Question: I don't know why, but after some things that I've done, there appear too many intellisense suggestions in VS Code:

Does anyone know how to remove all the ones that come from core-js?
<URL>
also don't have any unusual extensions
<URL>
list of extensions that probably modify snippets: Easy Snippet(inu1255),Reactjs code snippets(charalampos karypidis)
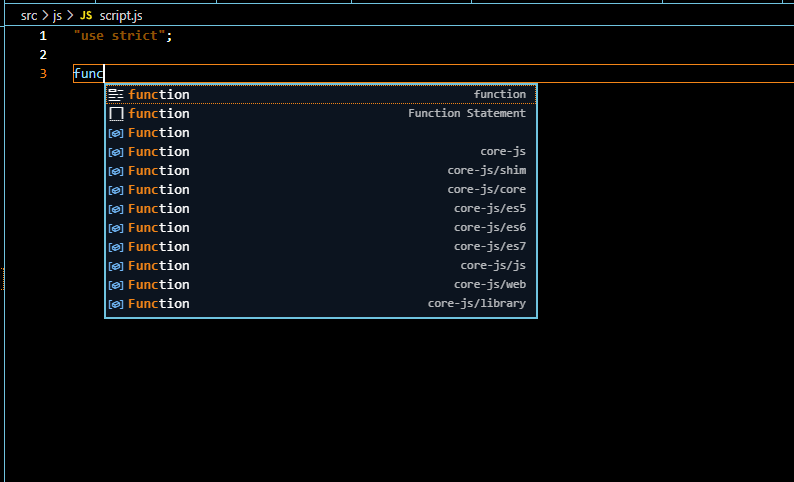
Answer: I'd look at disabling VS Code's automatic type acquisition feature for your workspace (or for your user). To disable for your workspace, edit your workspace's '.vscode/settings.json'. To disable for your user, edit your user settings.json (use the 'Preferences: Open User Settings (JSON)' command in the command palette).
The specific setting value is:
'''
"typescript.disableAutomaticTypeAcquisition": true,
'''
That setting's description says:
> Disables <URL>. Automatic type acquisition fetches '@types' packages from npm to improve IntelliSense for external libraries.
That link it links to says this:
> IntelliSense for JavaScript libraries and frameworks is powered by TypeScript type declaration (typings) files. Type declaration files are written in TypeScript so they can express the data types of parameters and functions, allowing VS Code to provide a rich IntelliSense experience in a performant manner.Many popular libraries ship with typings files so you get IntelliSense for them automatically. For libraries that do not include typings, VS Code's 'Automatic Type Acquisition' will automatically install community maintained typings file for you.Automatic type acquisition requires <URL>, the Node.js package manager, which is included with the Node.js runtime.
'core-js' is one such package that does not come with its own type declaration files (at least- at the time of this writing). You can tell by the blue-outlined icon on <URL> that has the letters "DT" in it, which stands for "Definitely Types", which is the name of the TypeScript community project that maintains type definition files for JavaScript libraries and other projects that do not provide their own.
If you still want type declarations for IntelliSense for specific package dependencies you use, just explicitly specify the '@types/<package-name>' dependencies in your 'devDependencies' field in your package.json file for those specific package dependencies.